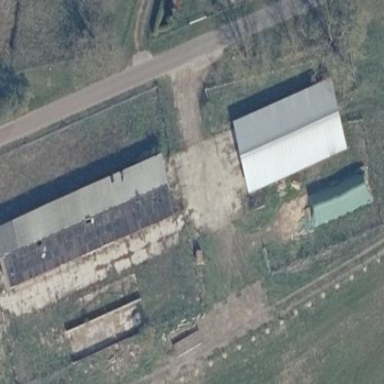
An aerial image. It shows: Farmyard area.